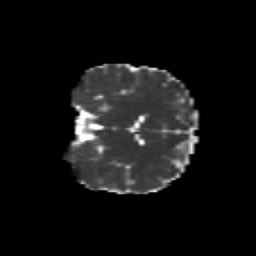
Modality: MD
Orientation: coronal
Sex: female
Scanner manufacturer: siemens
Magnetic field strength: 3 T
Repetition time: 5 s
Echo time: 0.071 s